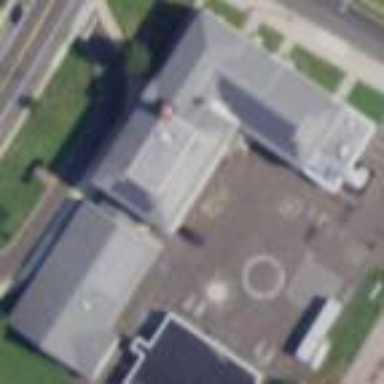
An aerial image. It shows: School building.